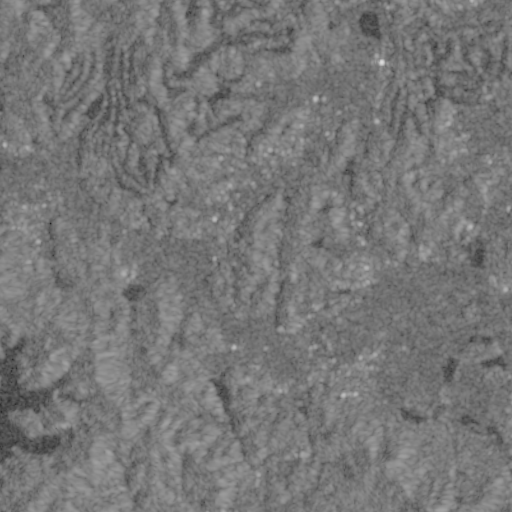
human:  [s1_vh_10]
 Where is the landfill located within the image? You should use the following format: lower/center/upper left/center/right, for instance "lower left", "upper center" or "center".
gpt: The landfill is located in the lower center of the image.
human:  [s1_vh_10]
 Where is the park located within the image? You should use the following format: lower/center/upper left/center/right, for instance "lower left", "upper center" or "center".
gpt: The park is located in the upper of the image.
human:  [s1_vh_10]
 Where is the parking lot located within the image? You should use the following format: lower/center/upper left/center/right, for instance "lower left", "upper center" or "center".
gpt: The parking lot is located in the upper right of the image.
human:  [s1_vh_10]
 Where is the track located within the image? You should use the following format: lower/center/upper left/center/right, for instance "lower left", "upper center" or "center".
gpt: The track is located in the lower center of the image.
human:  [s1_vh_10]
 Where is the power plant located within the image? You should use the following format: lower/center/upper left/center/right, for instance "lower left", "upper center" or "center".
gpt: There is no power plant in the image.

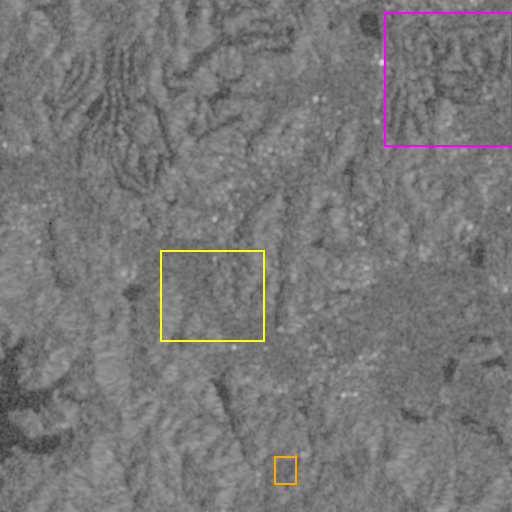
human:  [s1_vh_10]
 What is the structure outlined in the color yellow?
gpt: The structure outlined in yellow is a crop field.
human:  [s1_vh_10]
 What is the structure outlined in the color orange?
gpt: The structure outlined in orange is a landfill.
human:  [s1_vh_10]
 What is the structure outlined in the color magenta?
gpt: The structure outlined in magenta is a park.
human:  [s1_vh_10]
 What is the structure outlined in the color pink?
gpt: There is no pink outline.